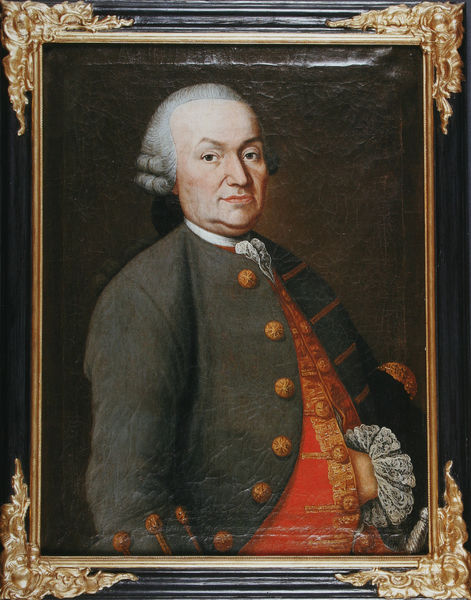
Titel: Bildnis Johann Simon Leitner
Künstler: Maria Catharina Haedener
Standort: Mainz
Institution: Landesmuseum
Schlagwörter: blau, gemälde, hand, kopf, mann, umhang, weiß, grün, sitzen, braun, frankreich, frisur, geste, glas, grau, hintergrund, licht, mund, nase, orange, schwarz, stirn, ölbild, blick, rot, malerei, rock, schleife, alt, anzug, jacke, arm, augen, barock, falten, gesicht, kragen, rahmen, samt, spitze, ärmel, bild, bildnis, goldrahmen, herr, portrait, porträt, öl, gold, haare, halbfigur, kostüm, mantel, pose, reich, sitzend, adel, spitzen, augenbrauen, england, frontal, kinn, knopf, locke, locken, poträt, puder, rund, perücke, leiste, rand, ölgemälde, frack, dick, zopf, france, glanz, halstuch, homme, nez, redingote, verzierung, streifen, bauch, rüsche, rüschen, augenbraue, knöpfe, revers, weste, foto, manchette, vergoldet, militär, uniform, leinwand, napoleon, adeliger, manschette, manschetten, uniformrock, herrscher, fürst, schnitzerei, ecken, arrogant, wams, herzog, knopfreihe, rouge, absolutismus, spitzenmanschette, livree, aufschlag, beschläge, ebenholz, vergoldung, schillerlocken, würde, perrücke, jabot, goldborte, arogant, wamst, staatsmann, bras, dentelle, habit, angleterre, goldknöpfe, blick von oben, perruque, militaire, justeaucorps, schillerlocke, manschete, bach, gentelmenblick, gepidert, goldsaum, hofgelehrter, knpfe, manschettte, unfreindlich, zzopf, öl auf leinwand, empereur, cadre, rüchen, framkreich, 18. jahrhundert, huile sur toile, posamente